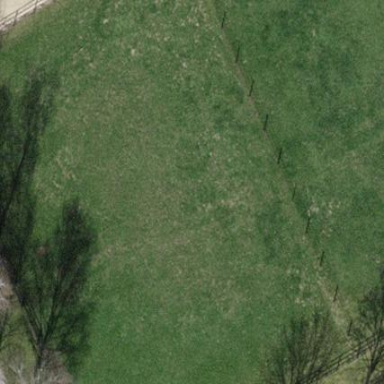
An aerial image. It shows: Equestrian pitch for leisure land use.